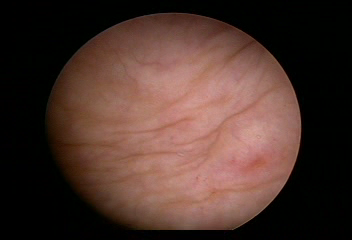
Modality: WLC
Class: Normal mucosa
Bladder cancer association: No